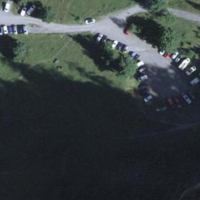
EUNIS habitat code: 23
Species observed at this site:
Cyanistes caeruleus
Turdus philomelos
Pyrrhula pyrrhula
Fringilla coelebs
Lanius collurio
Ptyonoprogne rupestris
Spinus spinus
Turdus merula
Columba palumbus
Poecile palustris
Phylloscopus collybita
Tachymarptis melba
Carduelis citrinella
Parus major
Aquila chrysaetos
Phoenicurus ochruros
Pyrrhocorax graculus
Falco tinnunculus
Corvus corax
Motacilla alba
Delichon urbicum
Periparus ater